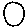
Label: circle